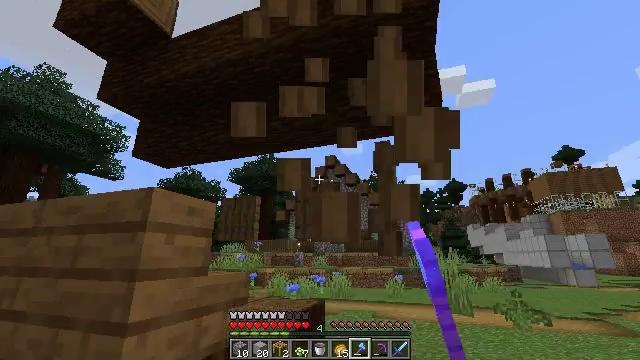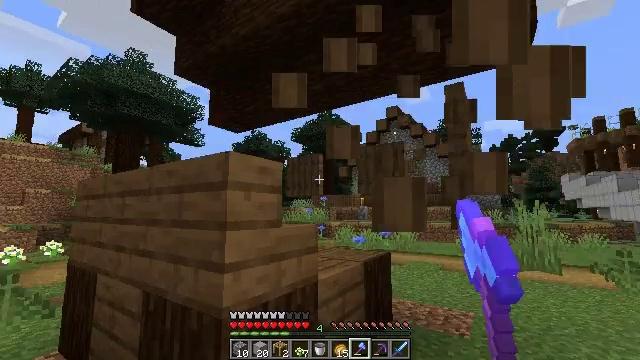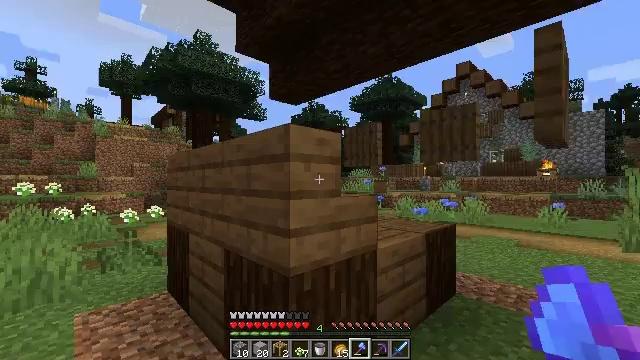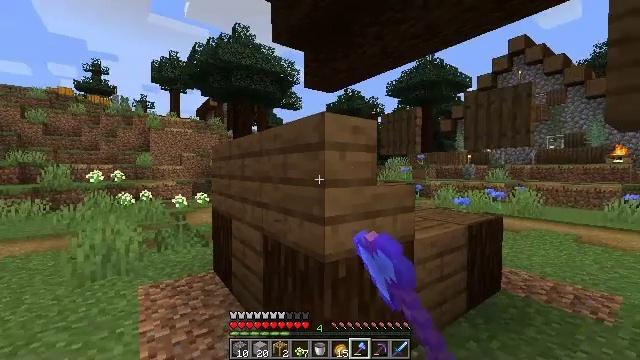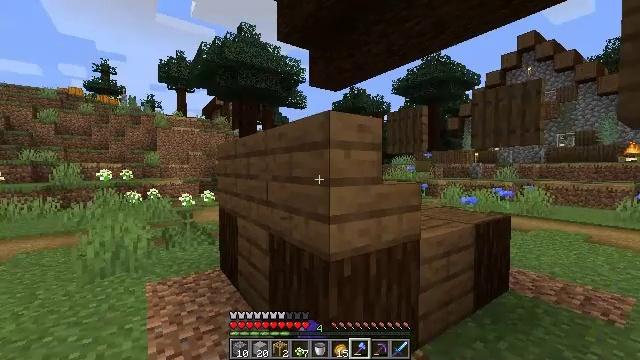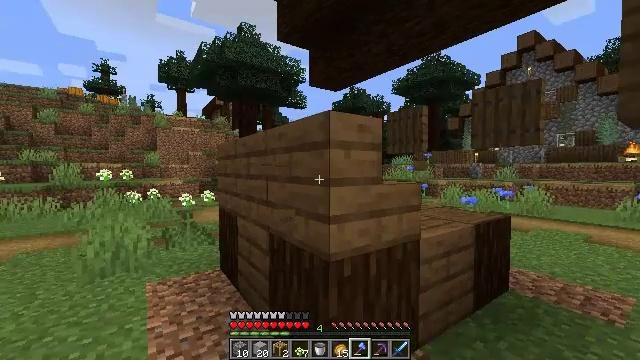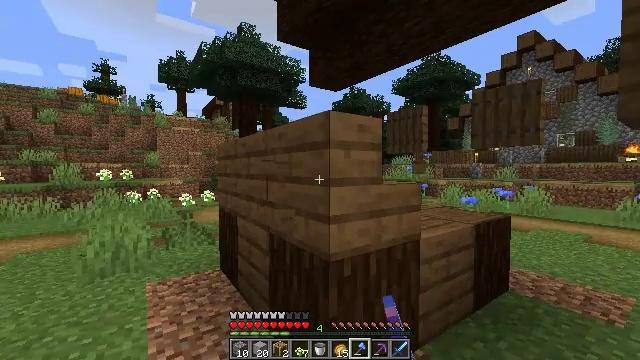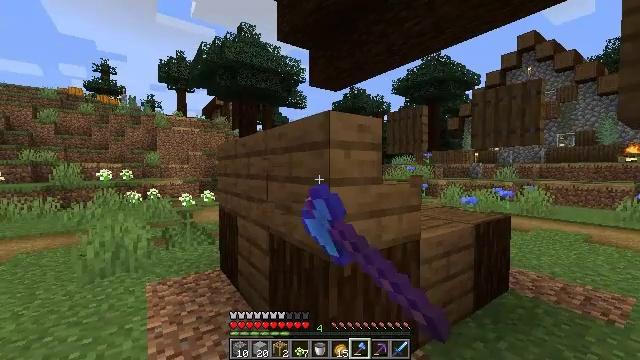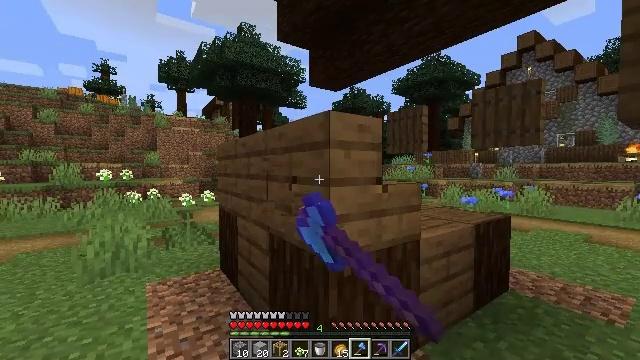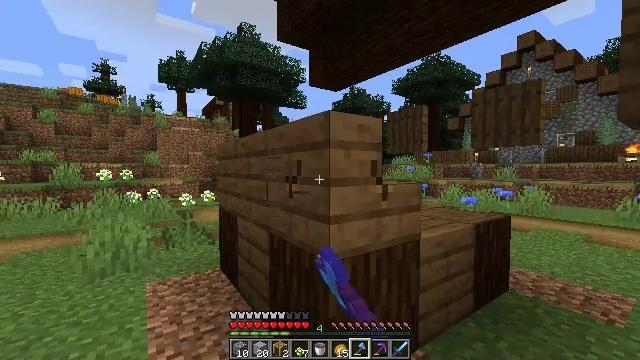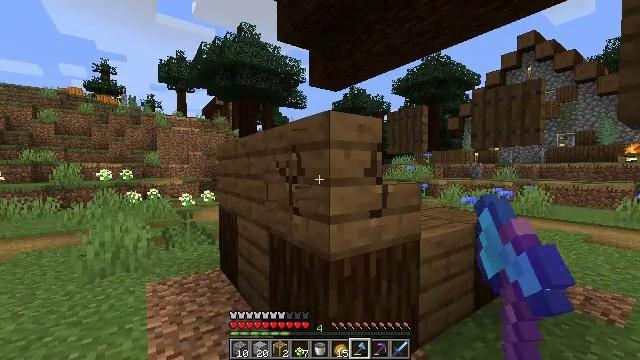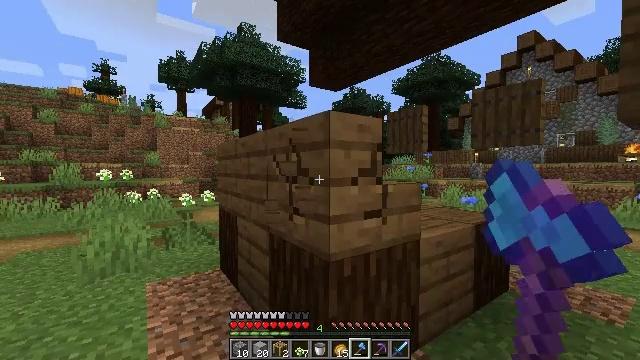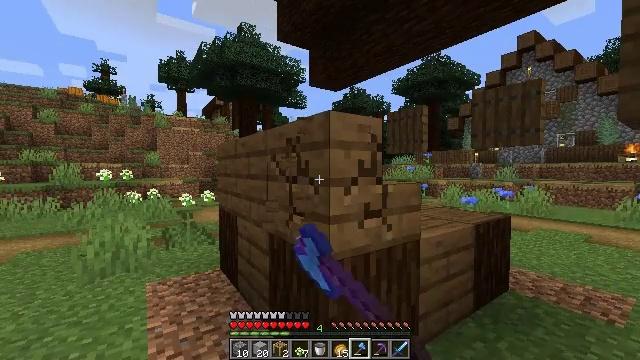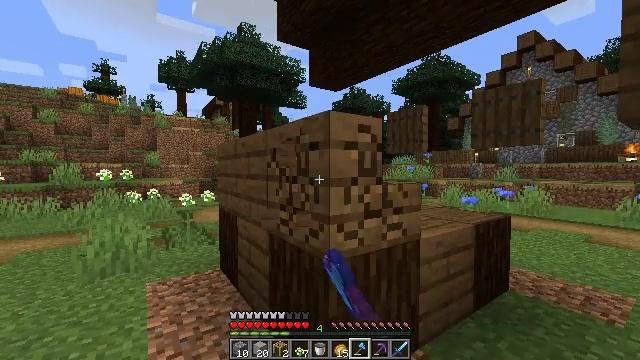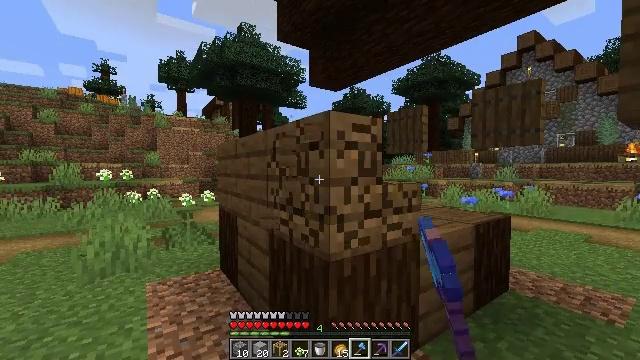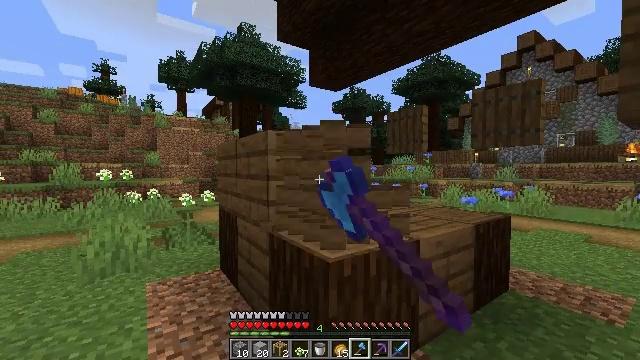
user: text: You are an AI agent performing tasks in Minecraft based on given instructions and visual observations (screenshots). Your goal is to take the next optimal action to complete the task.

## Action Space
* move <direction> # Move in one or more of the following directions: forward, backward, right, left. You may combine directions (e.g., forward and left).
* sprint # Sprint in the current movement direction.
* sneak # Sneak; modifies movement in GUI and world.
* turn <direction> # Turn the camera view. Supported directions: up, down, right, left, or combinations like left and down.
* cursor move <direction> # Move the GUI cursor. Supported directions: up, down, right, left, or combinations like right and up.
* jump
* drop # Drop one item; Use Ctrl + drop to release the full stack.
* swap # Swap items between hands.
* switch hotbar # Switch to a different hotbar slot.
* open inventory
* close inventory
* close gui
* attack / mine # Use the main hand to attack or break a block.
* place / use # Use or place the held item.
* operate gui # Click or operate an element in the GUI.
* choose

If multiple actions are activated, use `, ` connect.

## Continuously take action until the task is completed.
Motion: motion action
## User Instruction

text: Mine the spruce stairs block.
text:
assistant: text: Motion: turn left and down, attack / mine
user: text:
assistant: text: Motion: turn left and down, attack / mine
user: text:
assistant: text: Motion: turn left and down, attack / mine
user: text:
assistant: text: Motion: turn left, attack / mine
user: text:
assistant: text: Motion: attack / mine
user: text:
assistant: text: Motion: attack / mine
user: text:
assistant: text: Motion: attack / mine
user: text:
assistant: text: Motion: attack / mine
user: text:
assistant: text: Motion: attack / mine
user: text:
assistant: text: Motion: attack / mine
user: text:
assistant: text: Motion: attack / mine
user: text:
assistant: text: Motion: attack / mine
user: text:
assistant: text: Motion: attack / mine
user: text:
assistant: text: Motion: attack / mine
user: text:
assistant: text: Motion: attack / mine
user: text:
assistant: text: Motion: attack / mine
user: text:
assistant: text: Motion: attack / mine
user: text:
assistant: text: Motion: attack / mine
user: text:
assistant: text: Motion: move forward, turn left and down, attack / mine
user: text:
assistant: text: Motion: attack / mine